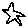
Label: star